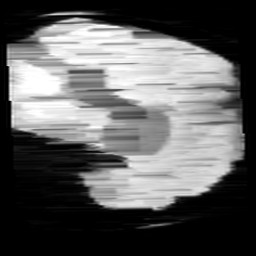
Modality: minIP
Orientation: sagittal
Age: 10
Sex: male
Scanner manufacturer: siemens
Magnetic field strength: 3 T
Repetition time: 0.027 s
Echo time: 0.02 s